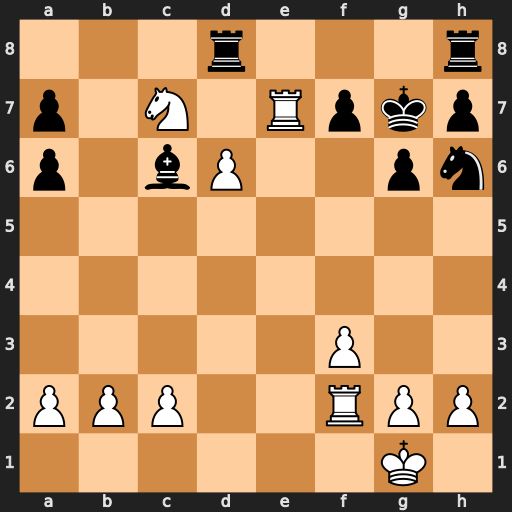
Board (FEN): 3r3r/p1N1Rpkp/p1bP2pn/8/8/5P2/PPP2RPP/6K1
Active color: w
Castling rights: -
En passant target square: -
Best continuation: Ne6+ Kf6 Nxd8